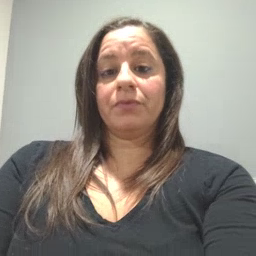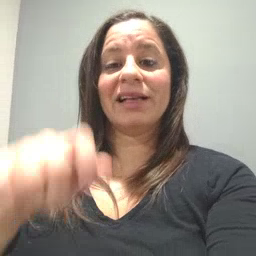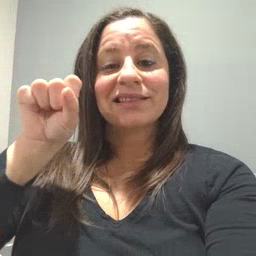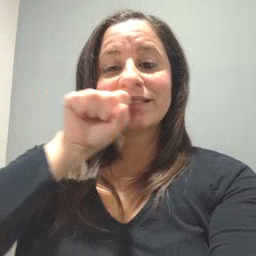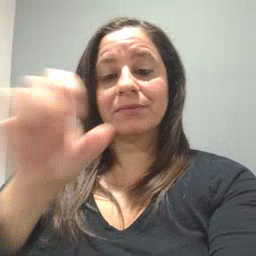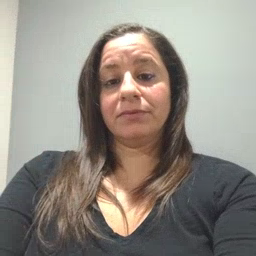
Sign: carrot